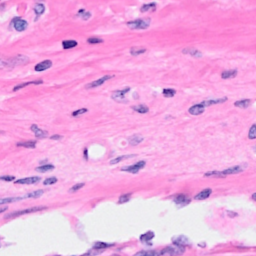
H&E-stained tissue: Breast